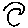
Label: moon